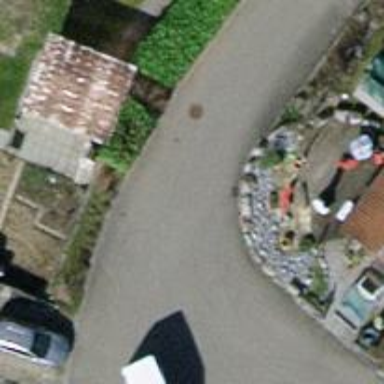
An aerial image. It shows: Residential road with asphalt surface and no sidewalks.